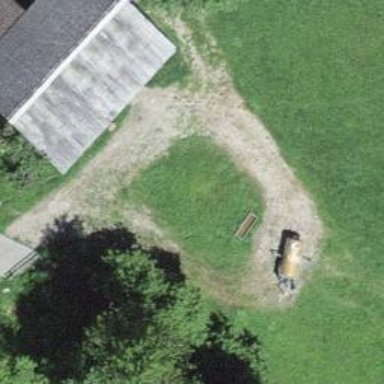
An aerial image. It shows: Rural barn.